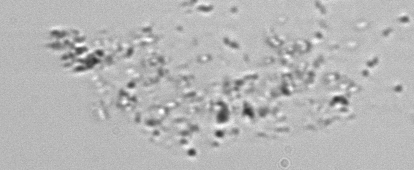
Label: Phaeocystis_debris